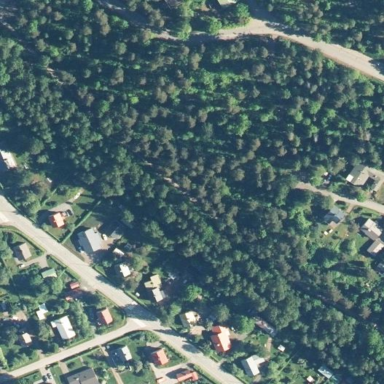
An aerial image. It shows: Beautiful woodland area.